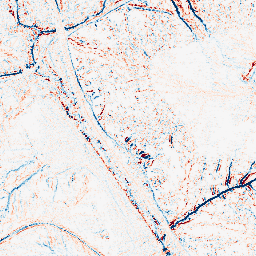
Category: edge_preserving
Decomposition family: median
Decomposition parameters: size: 5
Upsampling method: quintic
Upsampling parameters: scale: 8
Upsampling scale: 8